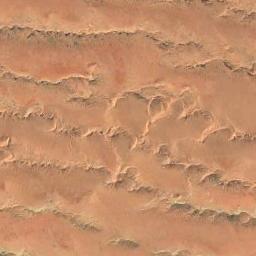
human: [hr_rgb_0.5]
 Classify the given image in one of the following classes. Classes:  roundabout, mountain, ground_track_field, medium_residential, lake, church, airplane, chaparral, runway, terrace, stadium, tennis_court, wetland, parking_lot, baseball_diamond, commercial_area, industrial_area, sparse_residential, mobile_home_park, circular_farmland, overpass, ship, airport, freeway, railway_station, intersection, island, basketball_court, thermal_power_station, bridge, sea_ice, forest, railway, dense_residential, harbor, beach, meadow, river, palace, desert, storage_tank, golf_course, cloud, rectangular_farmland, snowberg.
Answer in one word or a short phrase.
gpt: desert